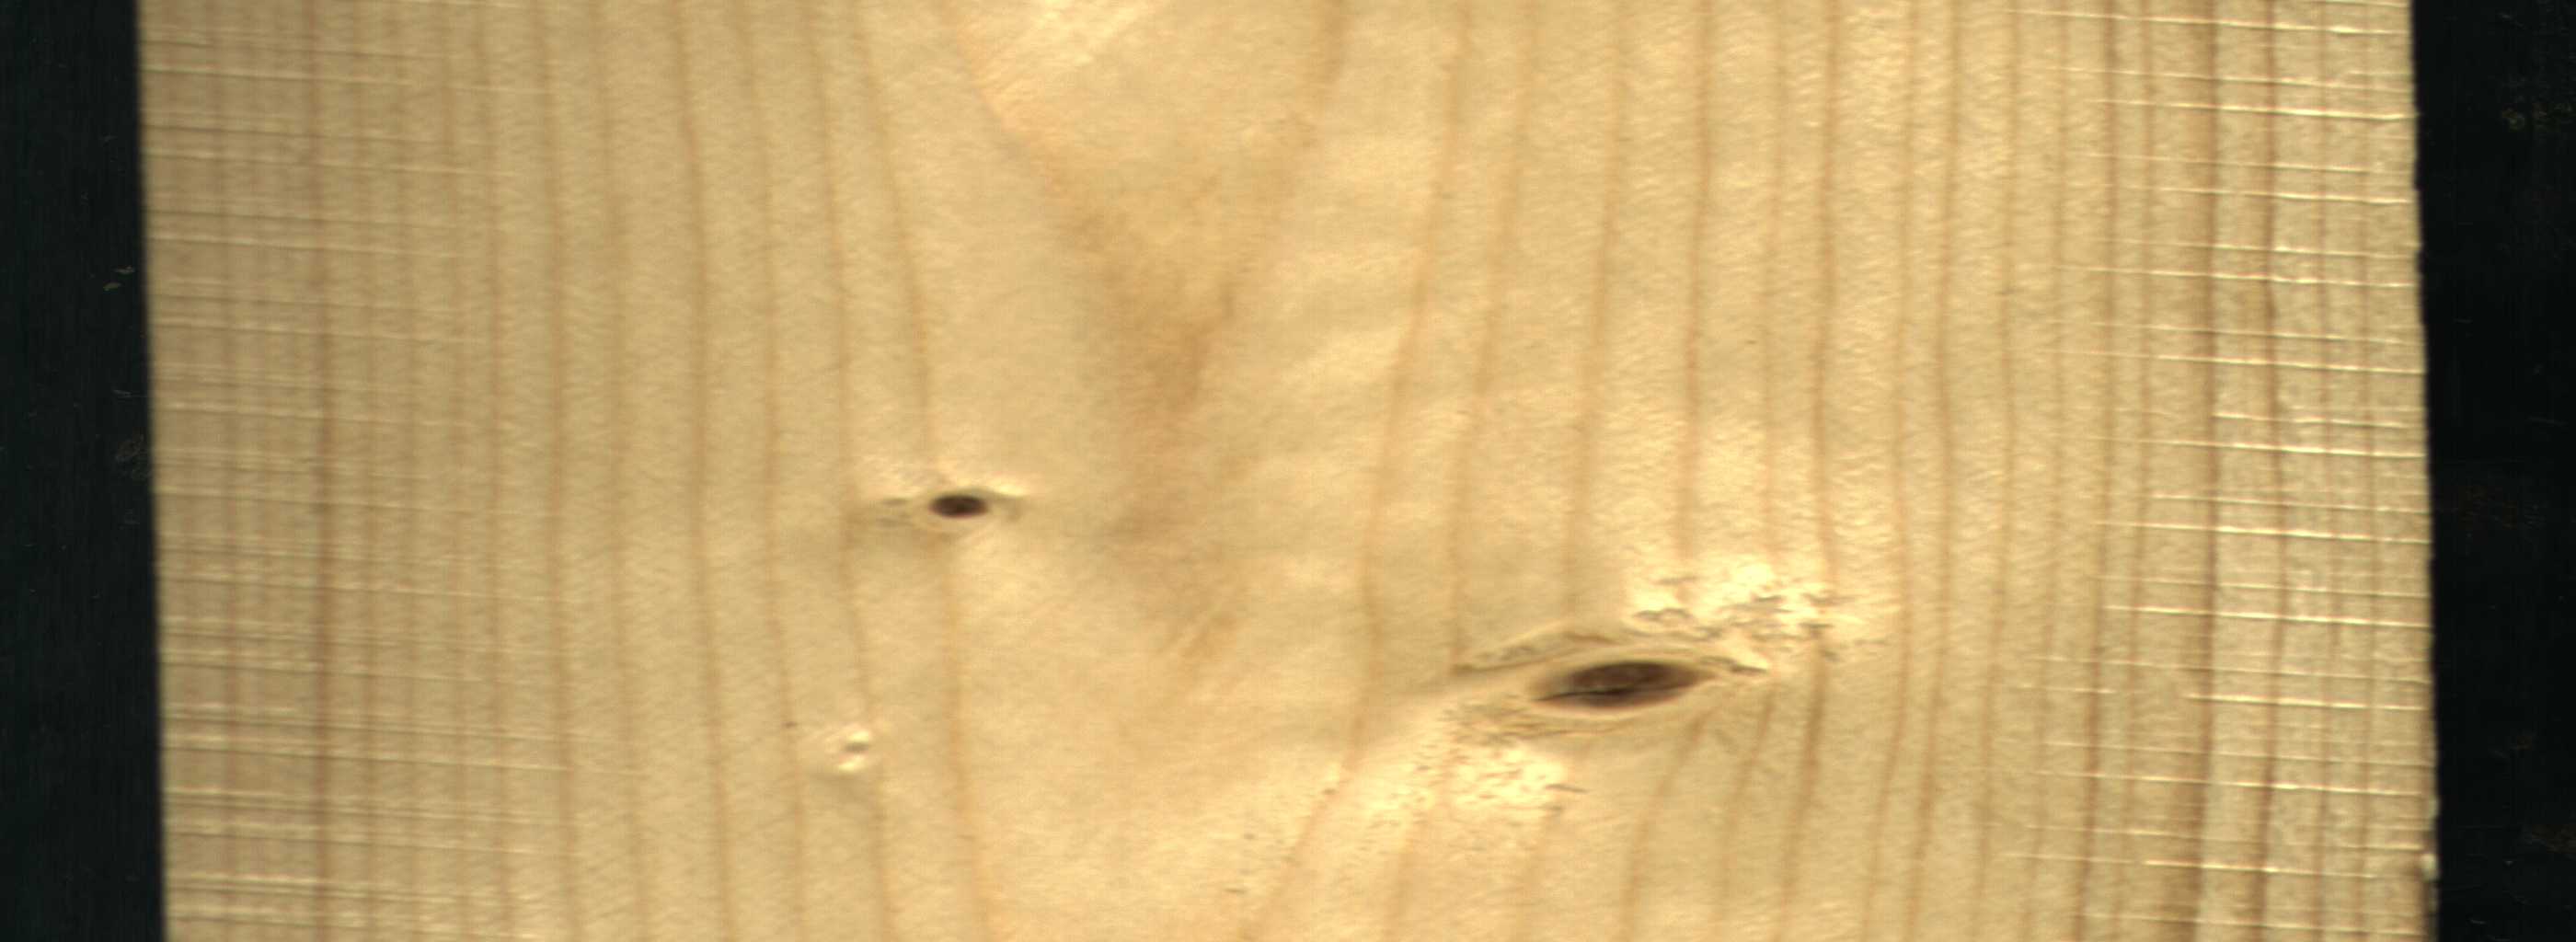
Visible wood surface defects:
Dead_Knot
Live_Knot
Live_Knot